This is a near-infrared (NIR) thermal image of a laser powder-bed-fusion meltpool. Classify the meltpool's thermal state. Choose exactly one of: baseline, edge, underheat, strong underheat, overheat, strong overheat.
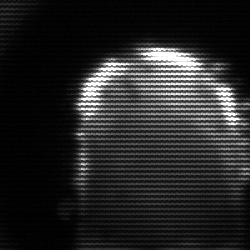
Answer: baseline